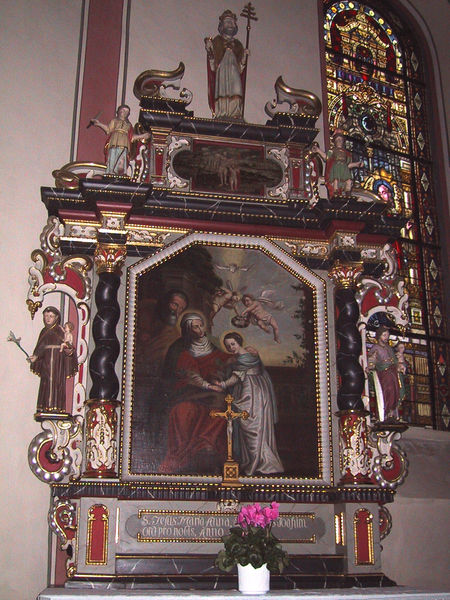
Titel: Linkes Seitenaltarretabel mit Darstellung der Anna Selbdritt
Standort: Kesseling, St. Petrus und Maternus (EU - D - RP); Herkunftsort: Weidenbach (EU - D - RP)
Schlagwörter: gott, himmel, weiß, frauen, blume, bunt, fenster, marmor, schwarz, szene, säule, säulen, rot, geschichte, stein, taube, kirche, gold, kind, engel, topf, ornamente, kerze, foto, kreuz, altar, skulpturen, jesus, franziskus, heilige, maria, göttlich, mamor, franziskaner, himmlisch, ergeben, ehilige, gewundene säulen, usambaraveilchen, cyclame